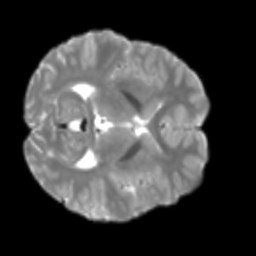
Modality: T2w
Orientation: axial
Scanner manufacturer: siemens
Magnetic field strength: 3 T
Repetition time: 4 s
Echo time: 0.0594 s